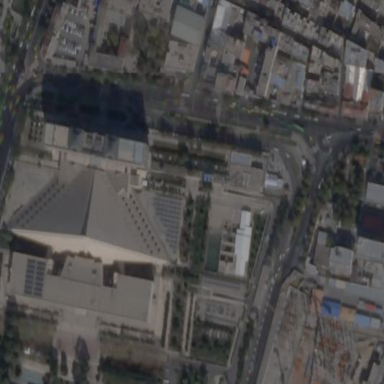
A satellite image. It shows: Government office building with pyramidal roof shape. This office building serves as the parliament.